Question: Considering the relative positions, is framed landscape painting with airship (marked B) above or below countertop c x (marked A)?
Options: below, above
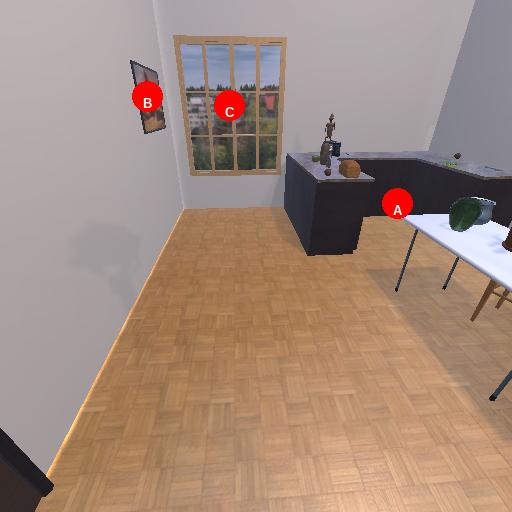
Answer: below